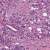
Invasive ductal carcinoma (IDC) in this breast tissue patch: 1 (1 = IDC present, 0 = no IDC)